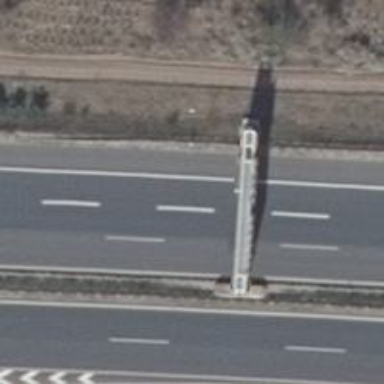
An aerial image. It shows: View of motorway.